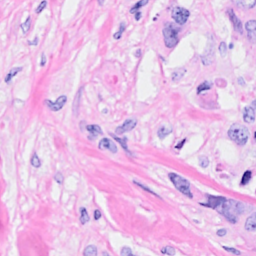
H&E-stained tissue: Breast